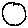
Label: circle